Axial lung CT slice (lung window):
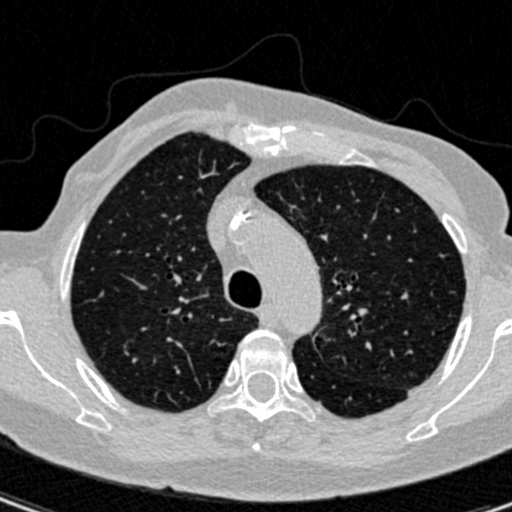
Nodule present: no